Question: I was wondering if it's possible to "extract" a part of 'UIImageView'.
For example, I select using Warp Affine a part of the 'UIImageView' and I know the selected part 'frame'.
like in this image:

Is it possible to get from the original 'UIImageView' only the selected part without losing quality?
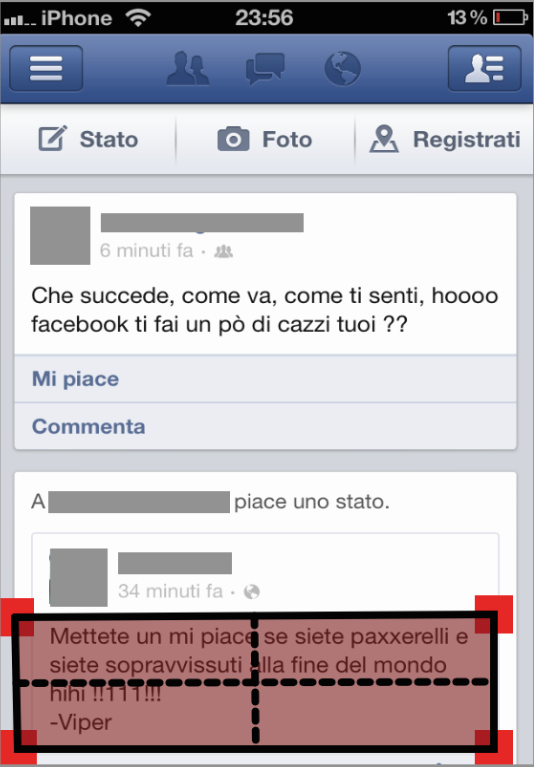
Answer: Get the snapshot of the view via category method:
'''
@implementation UIView(Snapshot)
-(UIImage*)makeSnapshot
{
CGRect wholeRect = self.bounds;
UIGraphicsBeginImageContextWithOptions(wholeRect.size, YES, [UIScreen mainScreen].scale);
CGContextRef ctx = UIGraphicsGetCurrentContext();
[[UIColor blackColor] set];
CGContextFillRect(ctx, wholeRect);
[self.layer renderInContext:ctx];
UIImage* image = UIGraphicsGetImageFromCurrentImageContext();
UIGraphicsEndImageContext();
return image;
}
@end
'''
then crop it to your rect via another category method:
'''
@implementation UIImage(Crop)
-(UIImage*)cropFromRect:(CGRect)fromRect
{
fromRect = CGRectMake(fromRect.origin.x * self.scale,
fromRect.origin.y * self.scale,
fromRect.size.width * self.scale,
fromRect.size.height * self.scale);
CGImageRef imageRef = CGImageCreateWithImageInRect(self.CGImage, fromRect);
UIImage* crop = [UIImage imageWithCGImage:imageRef scale:self.scale orientation:self.imageOrientation];
CGImageRelease(imageRef);
return crop;
}
@end
'''
in your VC:
'''
UIImage* snapshot = [self.imageView makeSnapshot];
UIImage* imageYouNeed = [snapshot cropFromRect:selectedRect];
'''
'selectedRect' should be in you 'self.imageView' coordinate system, if no so then use
'selectedRect = [self.imageView convertRect:selectedRect fromView:...]'